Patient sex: M
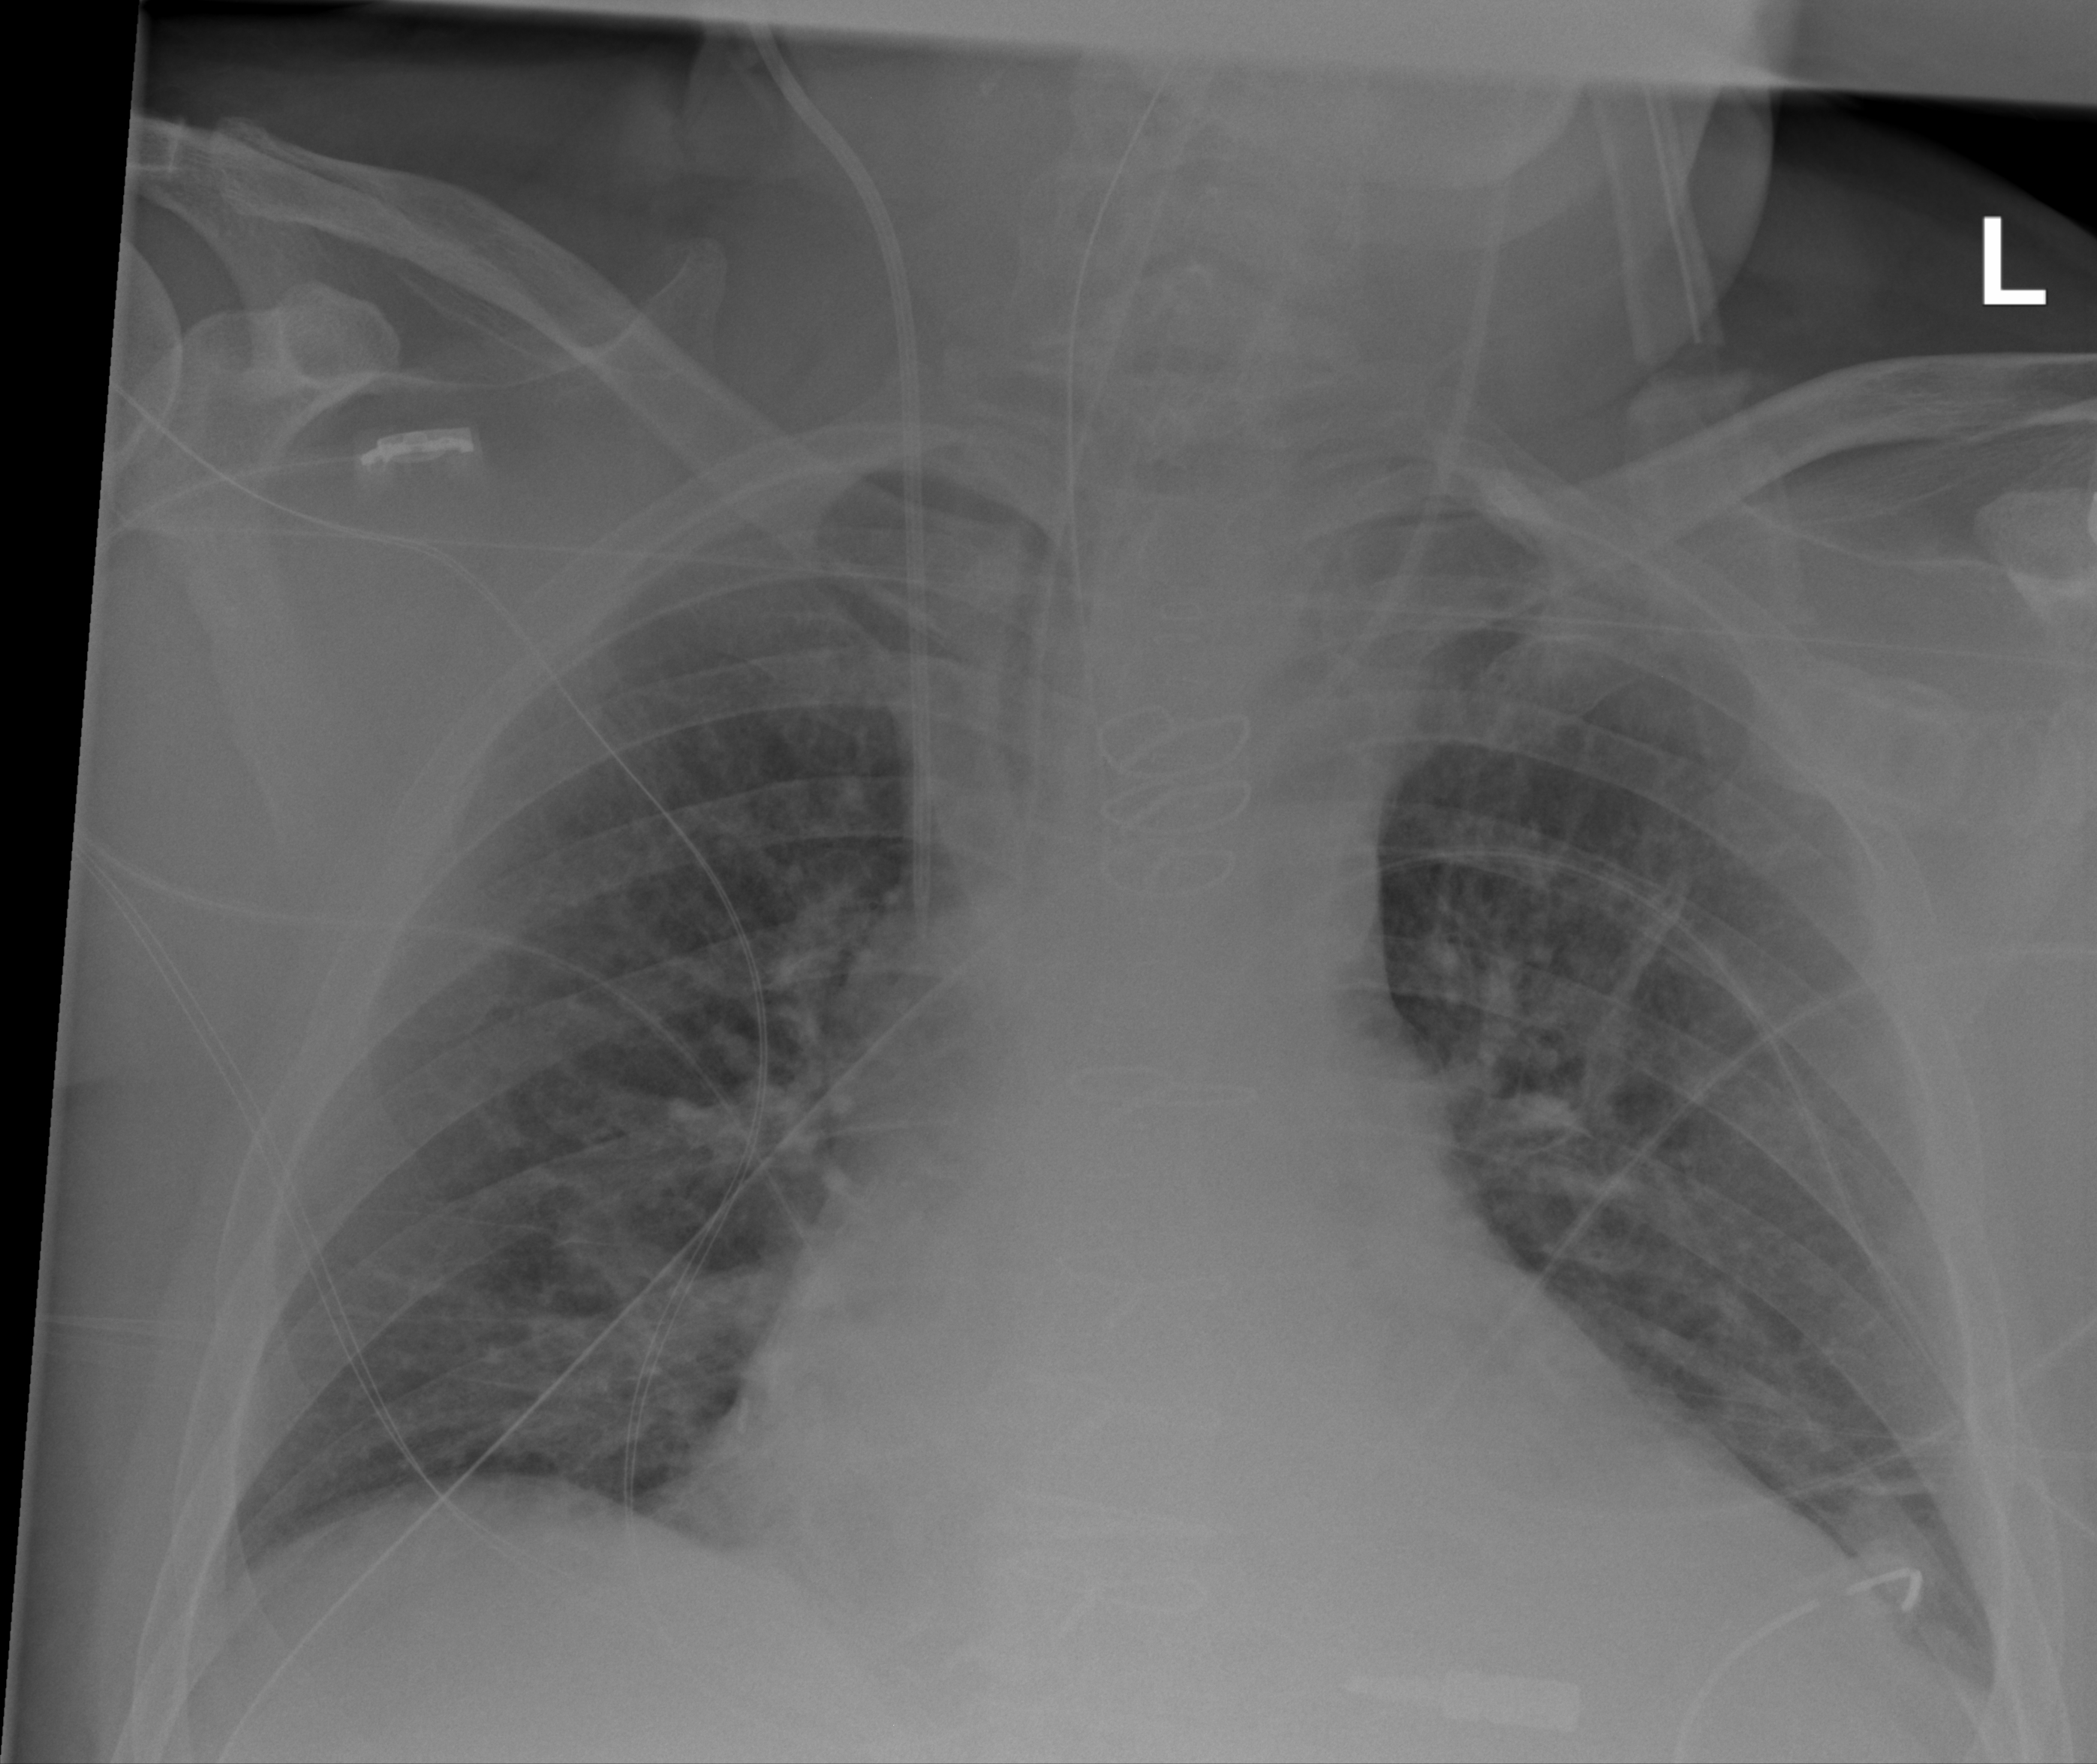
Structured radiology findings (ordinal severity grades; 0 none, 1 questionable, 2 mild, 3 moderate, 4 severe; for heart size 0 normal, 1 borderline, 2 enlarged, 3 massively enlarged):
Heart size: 2
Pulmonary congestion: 3
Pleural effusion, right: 0
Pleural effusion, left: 0
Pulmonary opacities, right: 1
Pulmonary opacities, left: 1
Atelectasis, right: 2
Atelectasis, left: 2